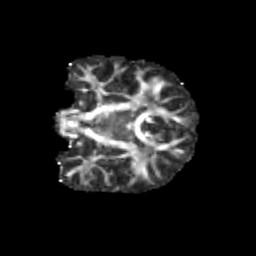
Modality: FA
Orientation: coronal
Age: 10
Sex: male
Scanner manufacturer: siemens
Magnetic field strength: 3 T
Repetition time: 3.8 s
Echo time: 0.07 s